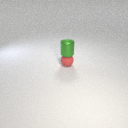
small red rubber sphere below small green metal cylinder